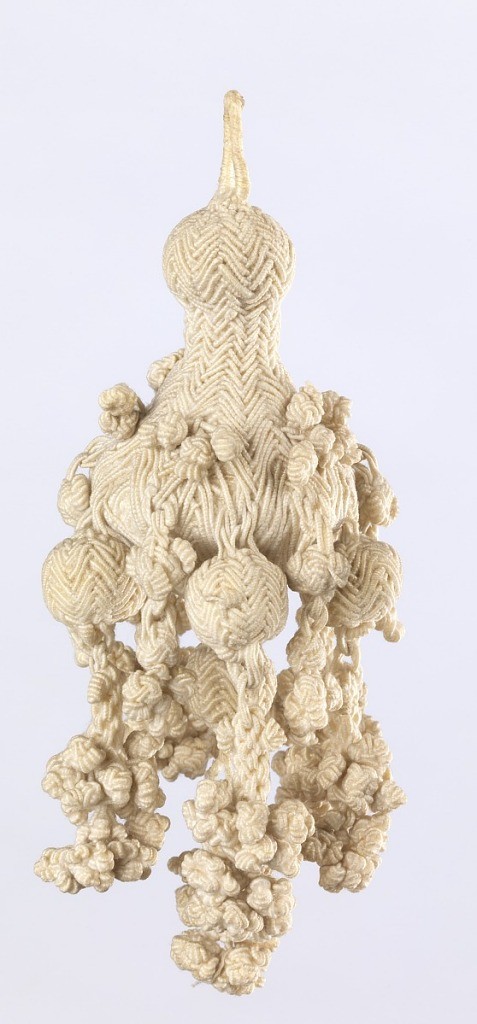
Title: Tassel
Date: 17th century
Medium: linen Technique: braided and knotted
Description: Tassel of linen, braided and knotted. Single loop attached to pear-shaped center from which hang balls attached to clusters of knottings.